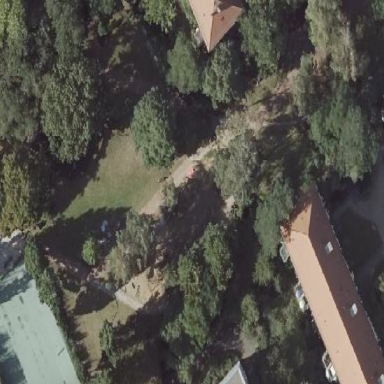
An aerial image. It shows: Lovely park for leisure and relaxation.